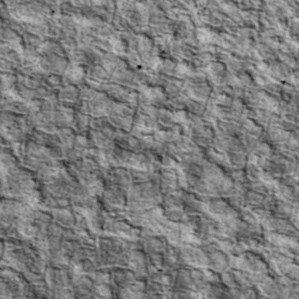
Label: non_frost